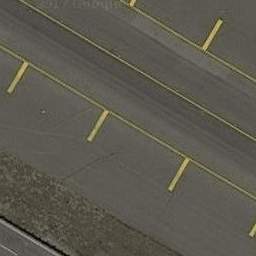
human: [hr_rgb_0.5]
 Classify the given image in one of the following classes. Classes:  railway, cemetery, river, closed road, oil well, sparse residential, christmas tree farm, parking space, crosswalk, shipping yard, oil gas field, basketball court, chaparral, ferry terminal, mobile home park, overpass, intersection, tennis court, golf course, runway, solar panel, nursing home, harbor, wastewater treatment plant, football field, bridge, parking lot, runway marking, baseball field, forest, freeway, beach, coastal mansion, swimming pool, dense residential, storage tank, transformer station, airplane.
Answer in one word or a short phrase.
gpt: runway marking